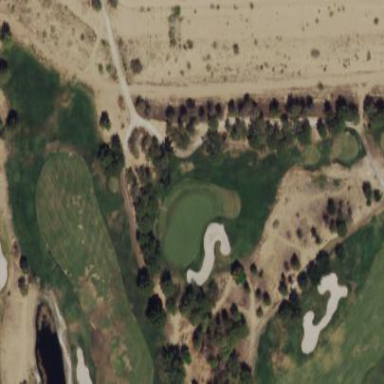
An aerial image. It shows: Rough grassy area used for golf.